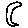
Label: moon